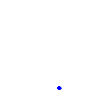
Particle: kaon